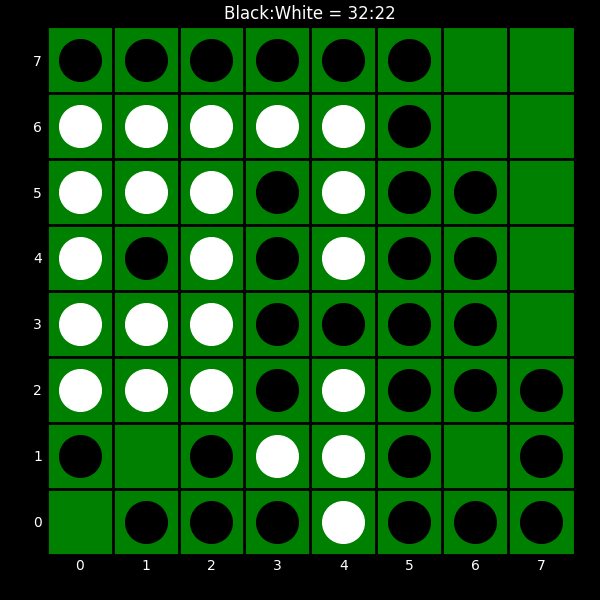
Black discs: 32
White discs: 22